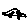
Label: car